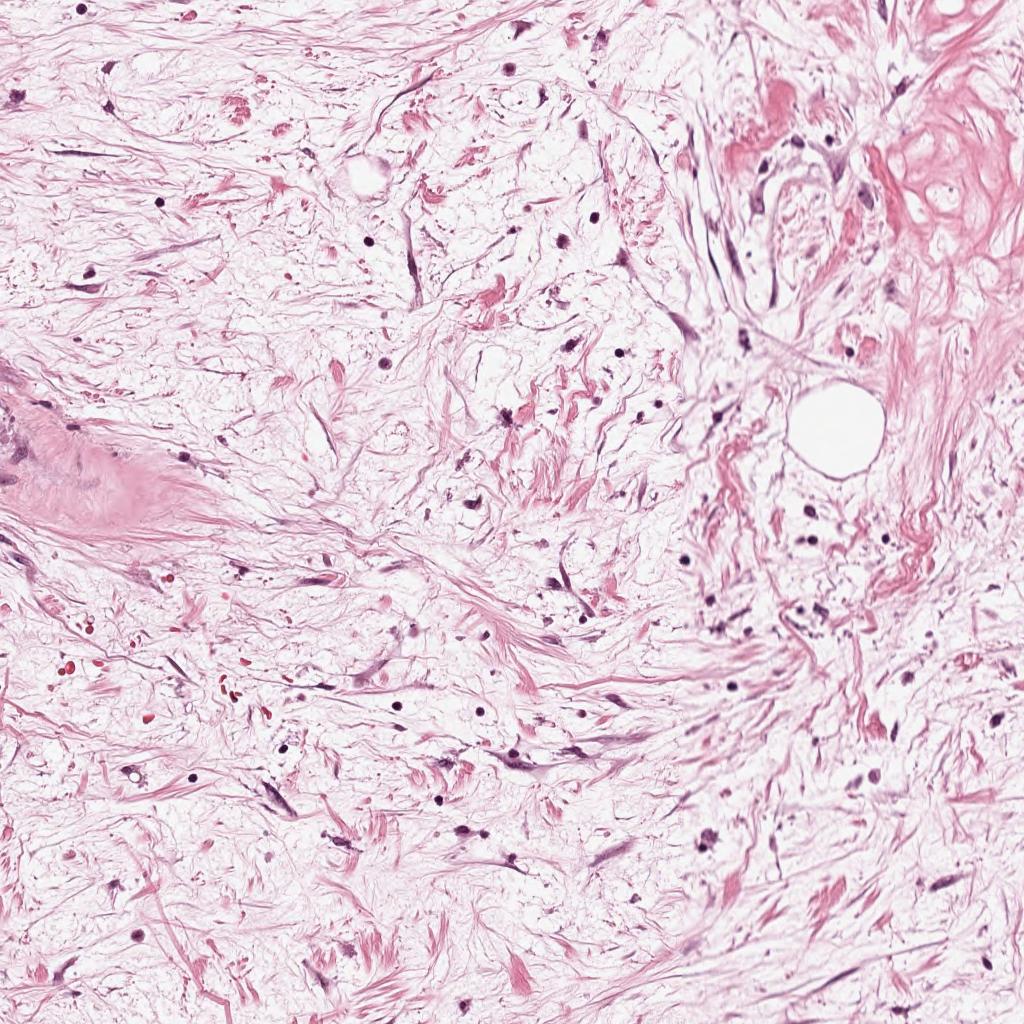
Label: Non-Viable-Tumor